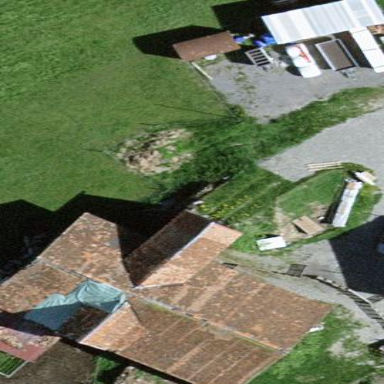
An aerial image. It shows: Farm building.